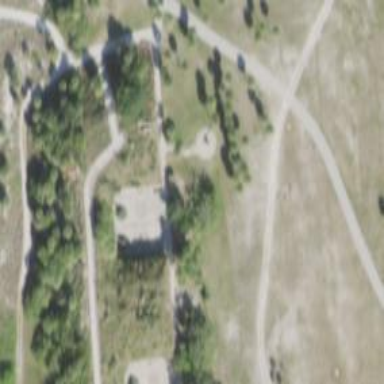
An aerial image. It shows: Historic cannon.